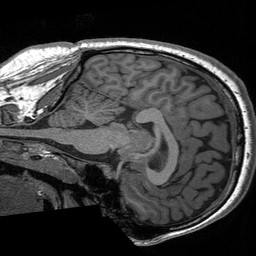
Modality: T1w
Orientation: sagittal
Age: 28
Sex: male